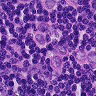
Metastatic tissue present: yes